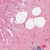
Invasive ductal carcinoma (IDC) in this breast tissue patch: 0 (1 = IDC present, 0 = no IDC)